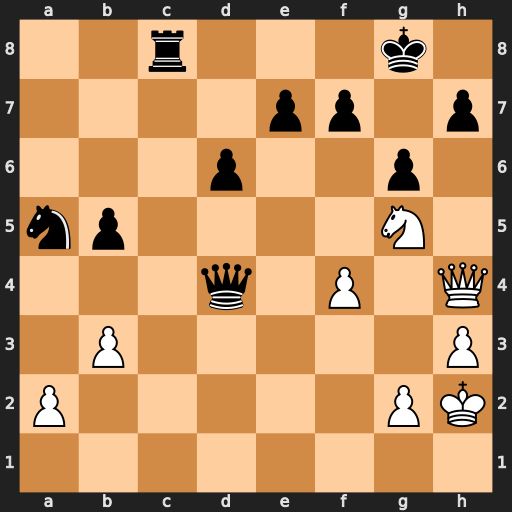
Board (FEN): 2r3k1/4pp1p/3p2p1/np4N1/3q1P1Q/1P5P/P5PK/8
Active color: w
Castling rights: -
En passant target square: -
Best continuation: Qxh7+ Kf8 Qxf7#